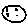
Label: moon